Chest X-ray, PA view. Patient: 24 years old, sex F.
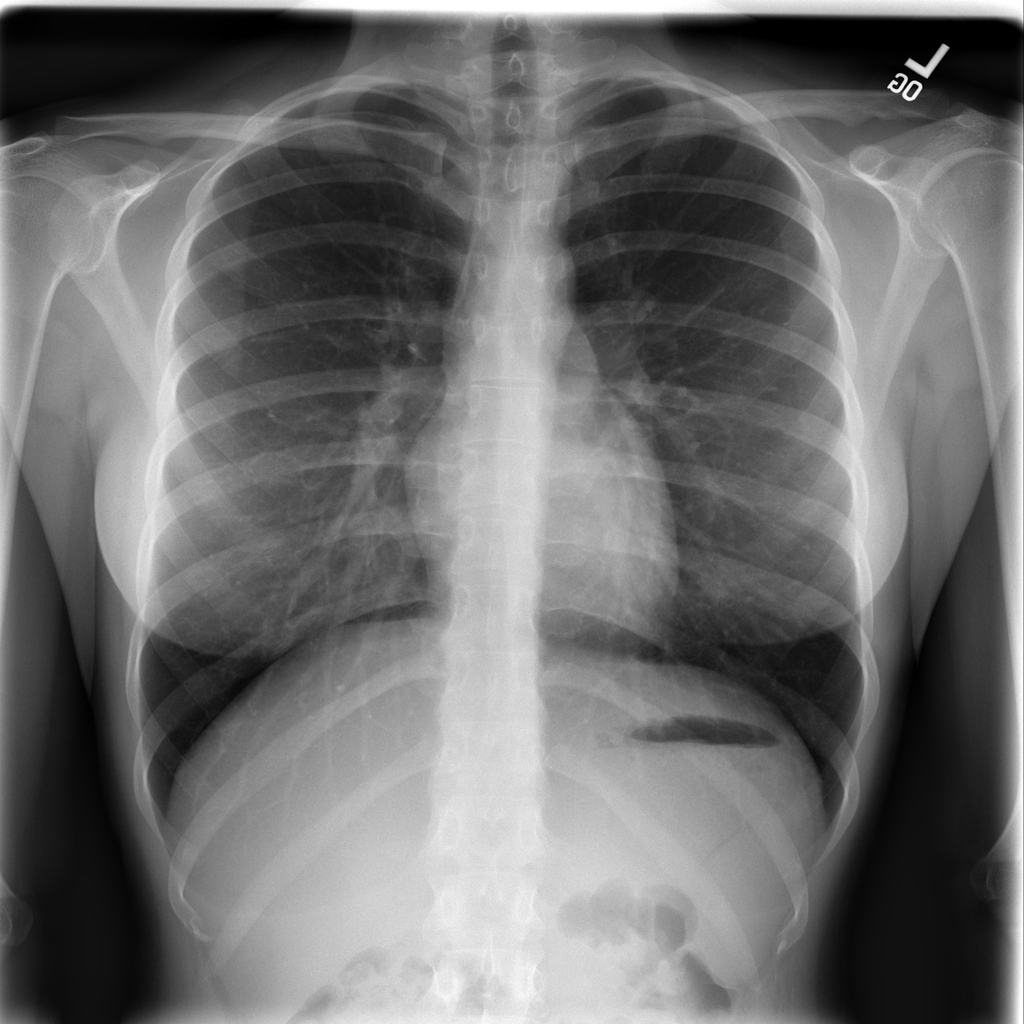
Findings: No Finding